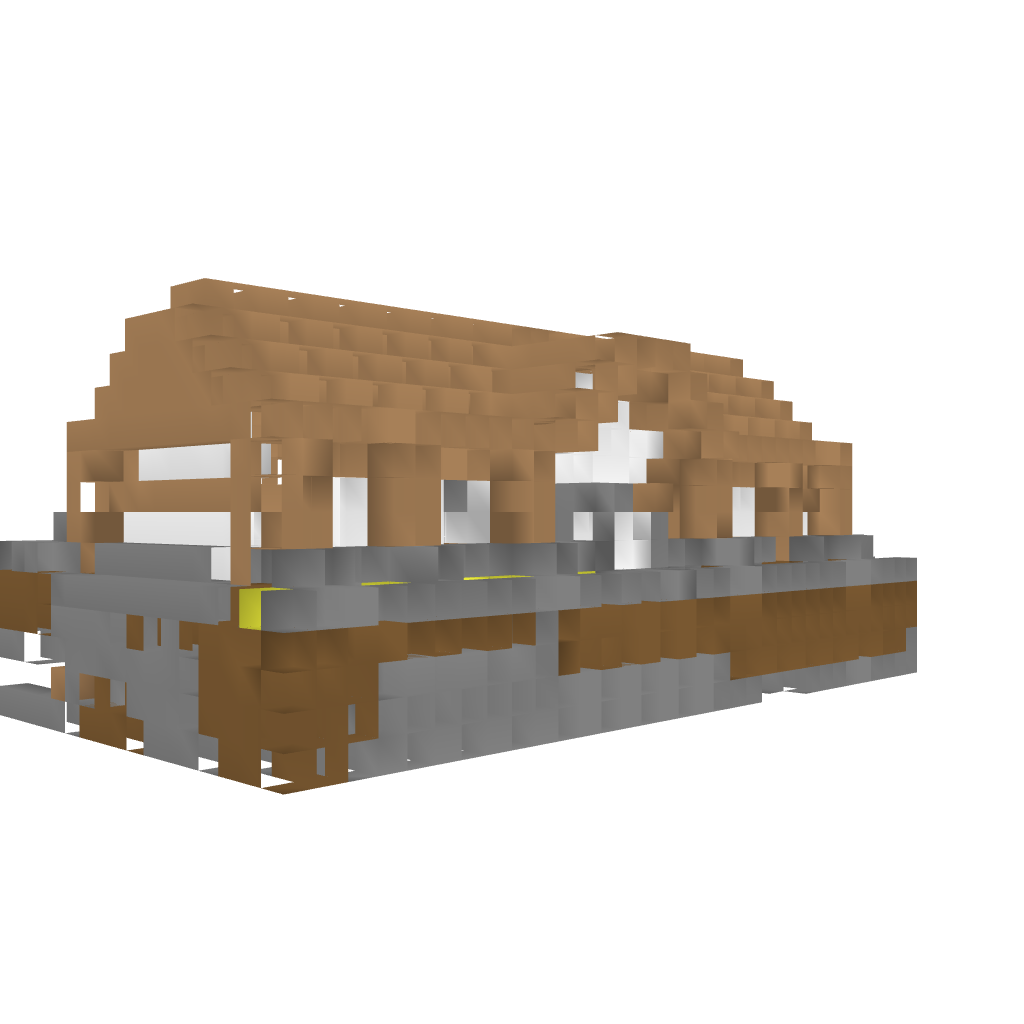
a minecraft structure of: Lovely small house 50% earth below house